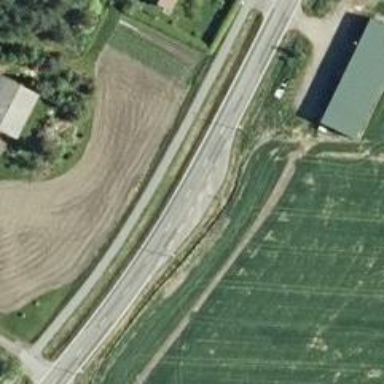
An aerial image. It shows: Secondary road with asphalt surface.